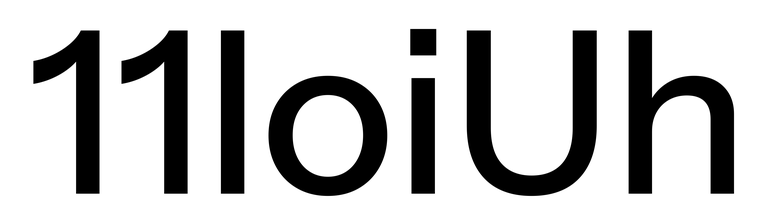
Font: InstrumentSans_Medium